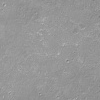
Atmospheric dust classification: not_dusty